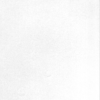
Label: dusty